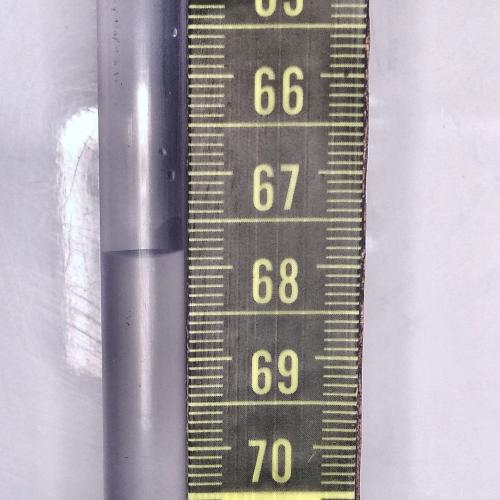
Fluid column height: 67.8 cm